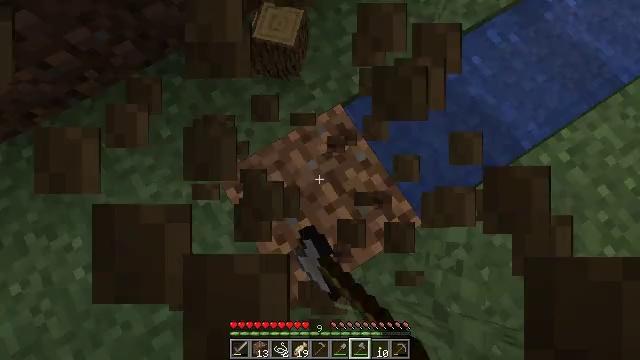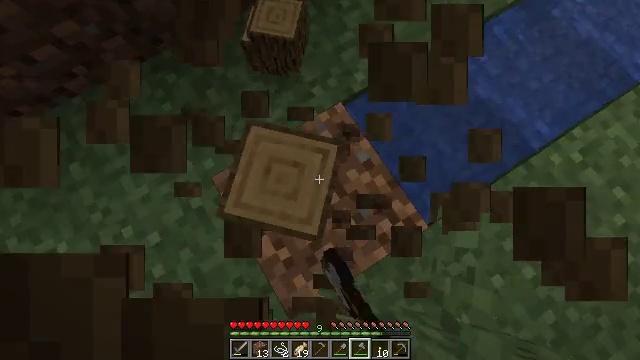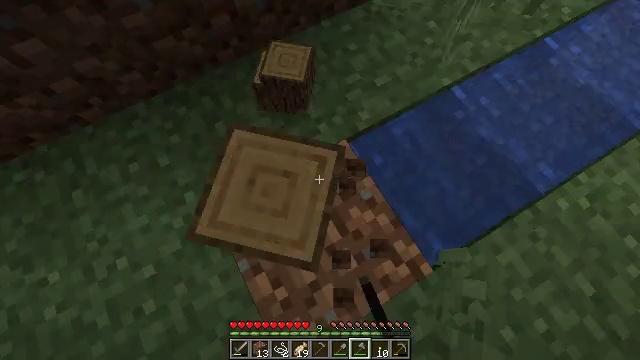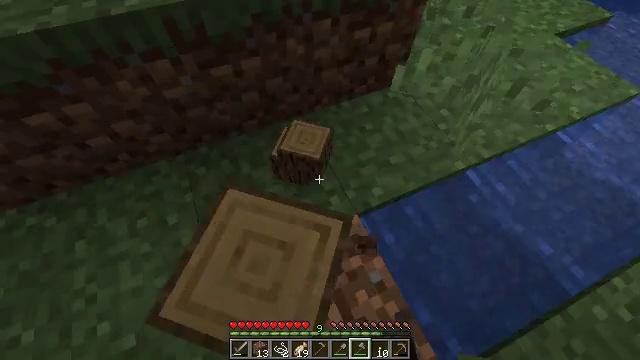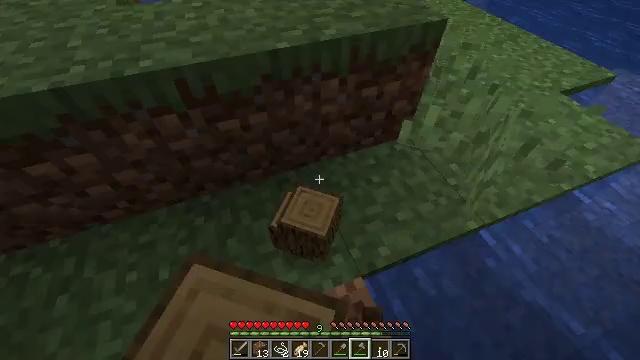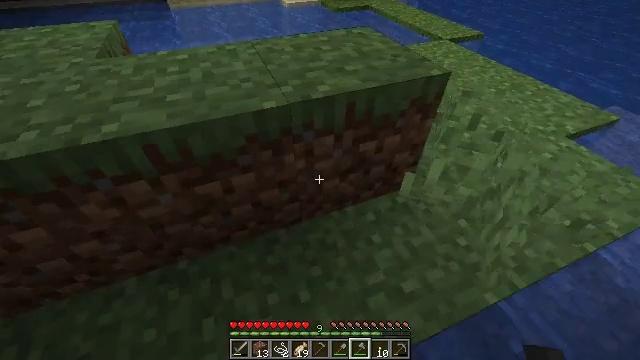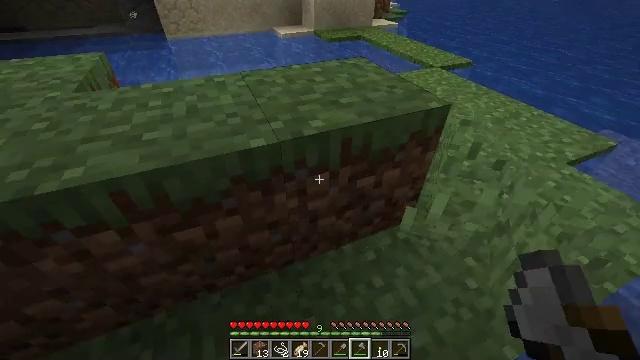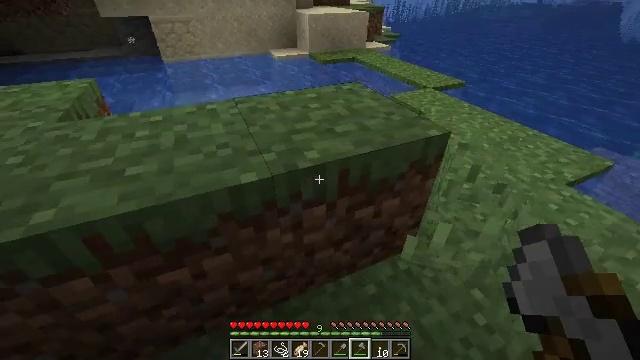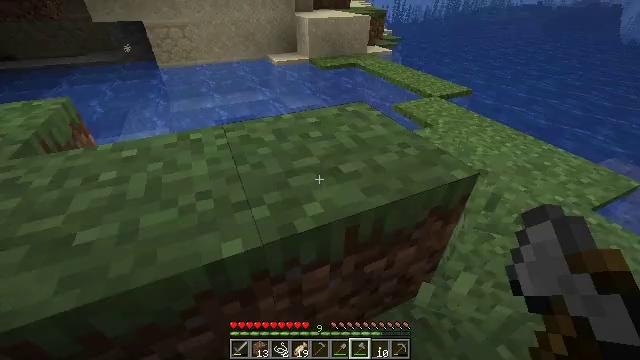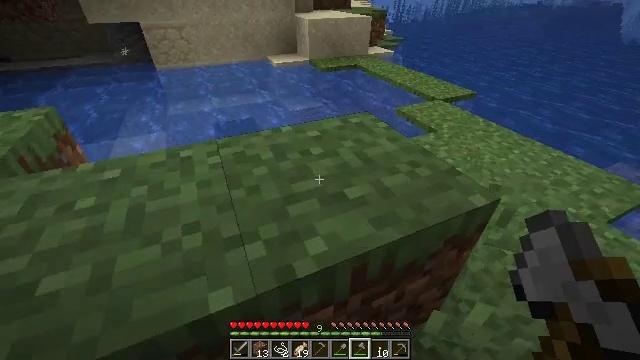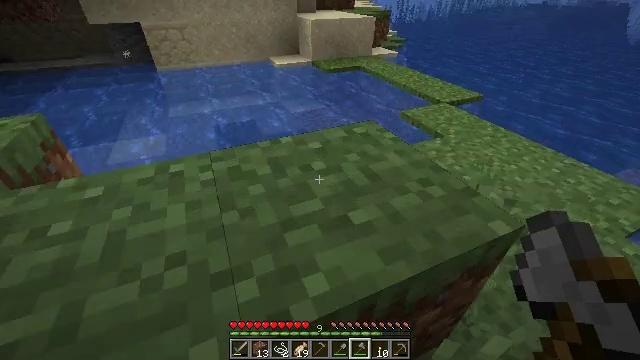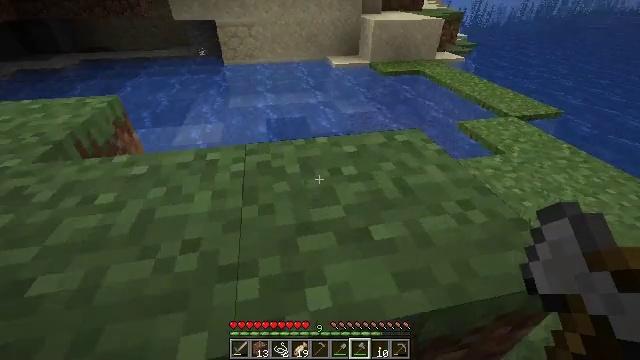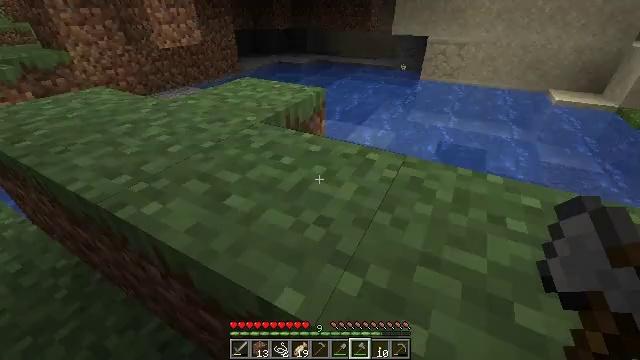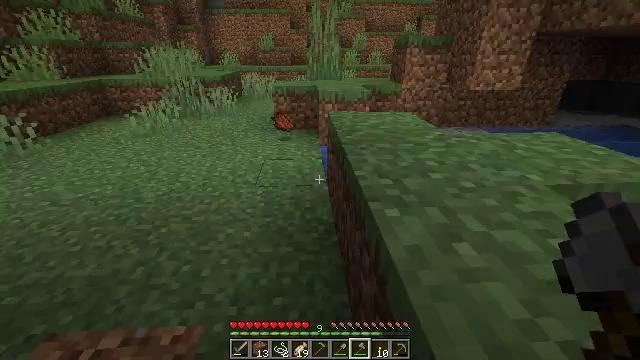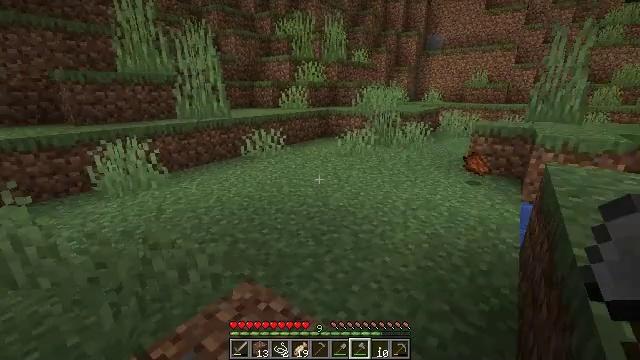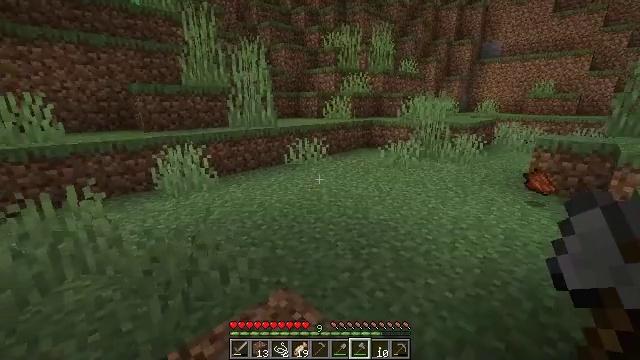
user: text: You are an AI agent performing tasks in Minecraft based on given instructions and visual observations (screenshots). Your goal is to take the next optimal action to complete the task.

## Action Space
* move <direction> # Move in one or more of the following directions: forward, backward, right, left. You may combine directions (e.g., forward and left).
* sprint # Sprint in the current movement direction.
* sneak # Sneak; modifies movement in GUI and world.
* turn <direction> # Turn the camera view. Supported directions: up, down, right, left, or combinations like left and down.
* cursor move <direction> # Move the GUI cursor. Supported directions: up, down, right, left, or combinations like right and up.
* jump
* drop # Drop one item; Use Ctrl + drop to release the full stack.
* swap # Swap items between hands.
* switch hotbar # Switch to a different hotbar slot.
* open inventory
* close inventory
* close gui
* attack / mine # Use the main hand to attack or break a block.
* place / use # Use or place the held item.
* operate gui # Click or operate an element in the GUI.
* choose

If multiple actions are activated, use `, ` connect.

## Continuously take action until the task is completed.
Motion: motion action
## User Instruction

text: Gather oak leaves by attacking.
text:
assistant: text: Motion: attack / mine
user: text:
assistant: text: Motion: move forward, turn left and up
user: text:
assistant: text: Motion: move forward, turn left and up
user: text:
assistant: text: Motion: move forward, turn left and up
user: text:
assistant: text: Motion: move forward, turn up
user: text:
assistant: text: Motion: move forward, turn right and up
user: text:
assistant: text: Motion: move forward, turn right and up
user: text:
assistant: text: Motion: move forward
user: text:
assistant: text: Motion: move forward
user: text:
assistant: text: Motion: move forward
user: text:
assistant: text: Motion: turn left
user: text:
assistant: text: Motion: turn left and up
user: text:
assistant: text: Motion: turn left and up
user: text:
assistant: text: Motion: turn left and up
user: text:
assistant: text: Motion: move forward, turn left and up
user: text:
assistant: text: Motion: move forward
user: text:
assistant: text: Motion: move forward
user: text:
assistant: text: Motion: move forward
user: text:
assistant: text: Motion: move forward
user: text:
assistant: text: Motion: move forward
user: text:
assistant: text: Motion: move forward
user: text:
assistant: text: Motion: move forward
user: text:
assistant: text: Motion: move forward, turn left
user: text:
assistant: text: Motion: move forward, turn left and up
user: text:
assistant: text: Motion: move forward, turn left and up
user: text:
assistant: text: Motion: move forward, turn left and up
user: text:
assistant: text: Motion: move forward, turn left and up
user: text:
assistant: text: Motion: move forward, turn up
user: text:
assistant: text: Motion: move forward
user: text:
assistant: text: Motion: move forward